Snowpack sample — Loveland Pass, Silver Plume, Colorado, USA (12/14/25, 10:50 AM MST)
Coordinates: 39.664, -105.882
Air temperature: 36 °F
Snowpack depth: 67 cm
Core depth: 10 cm
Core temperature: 50 °F
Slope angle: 6°, slope face: 326°
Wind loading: low
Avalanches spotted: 0
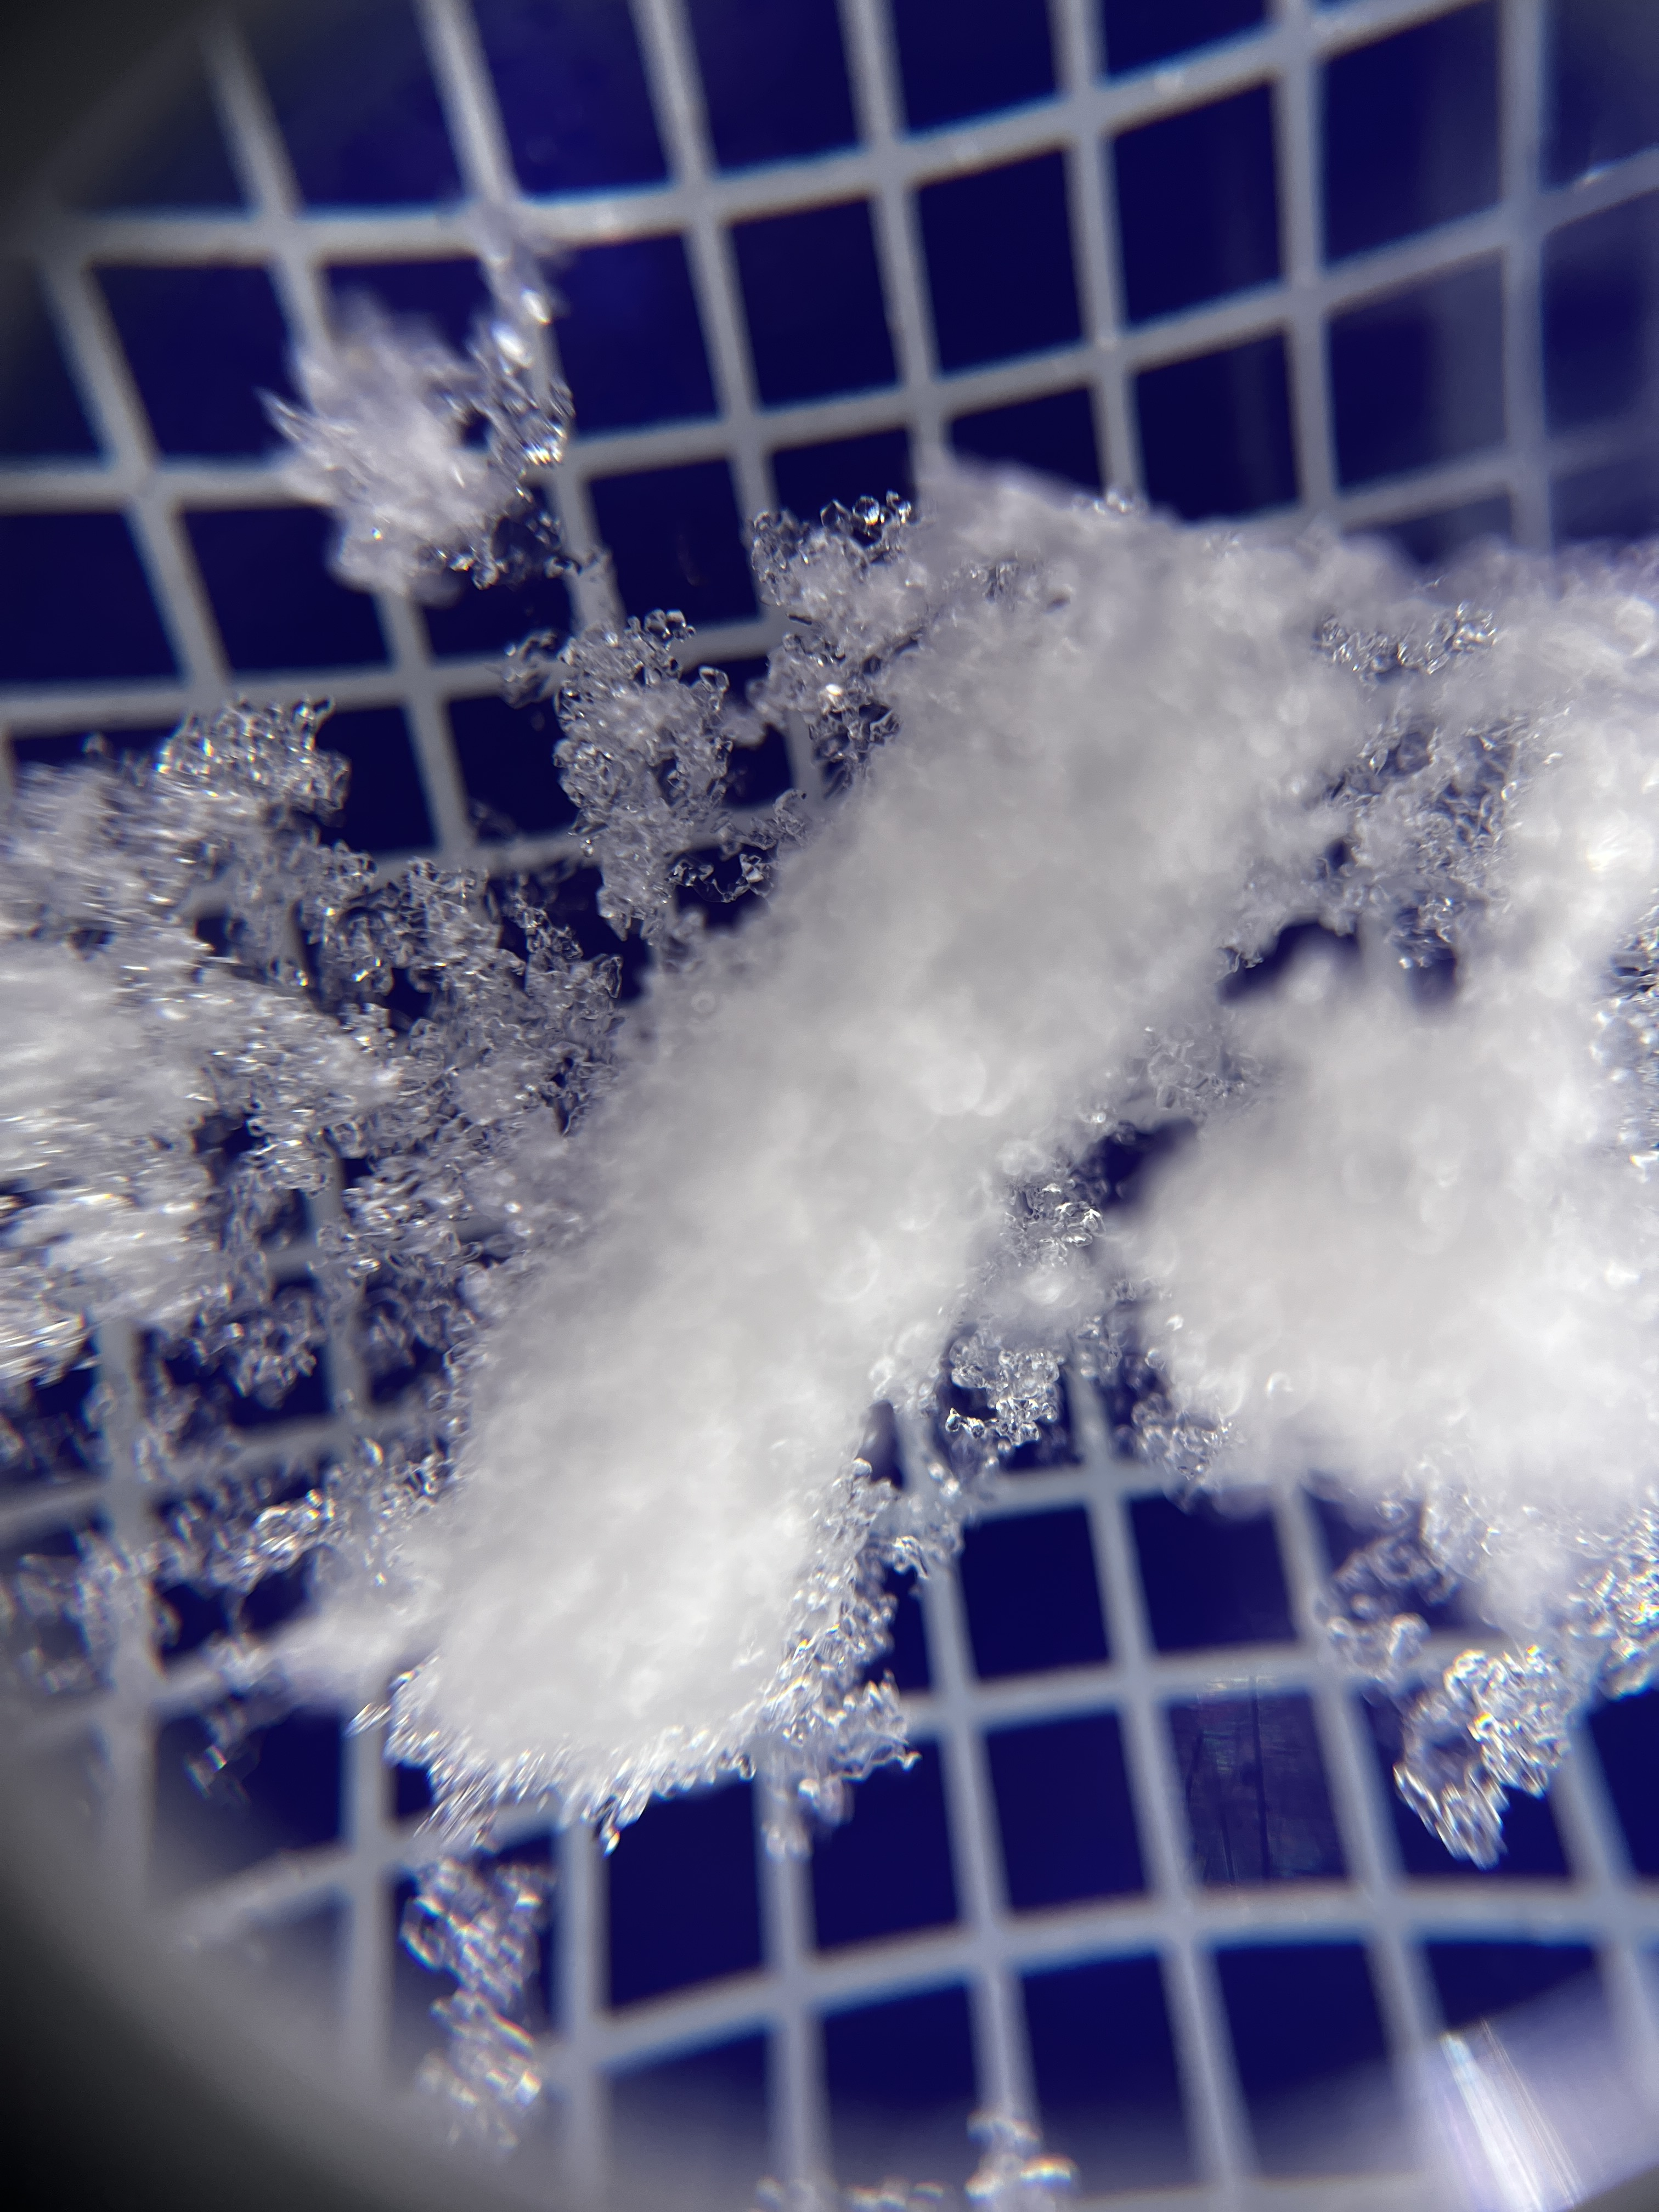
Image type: magnified_profile
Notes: No avalanches spotted, very late start to the season with minimal snowpack